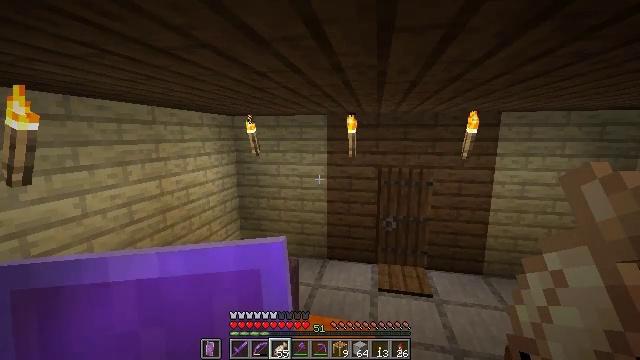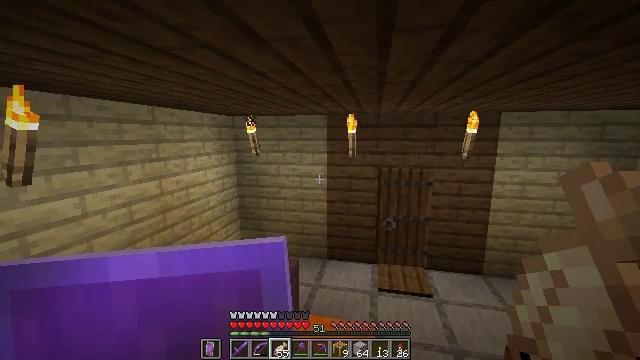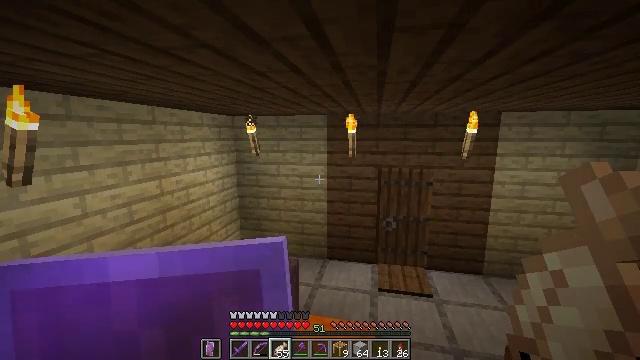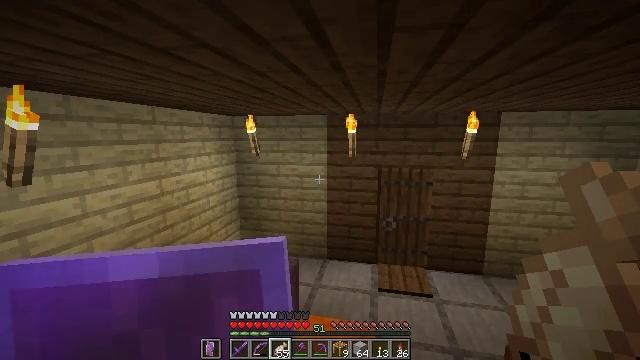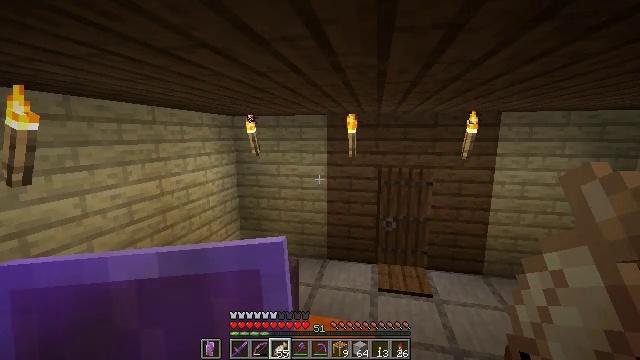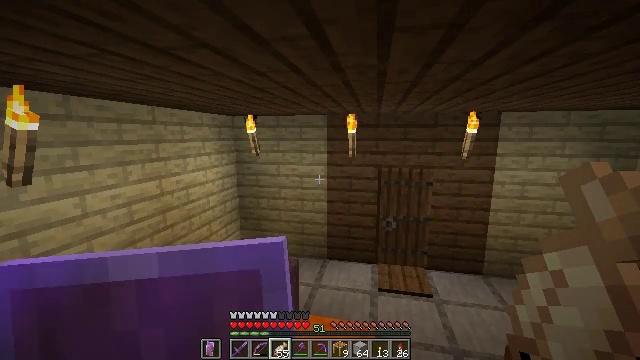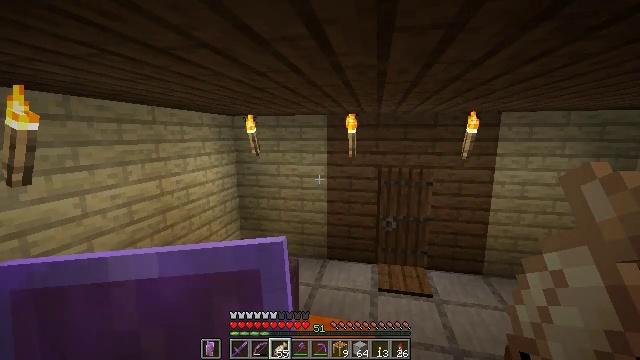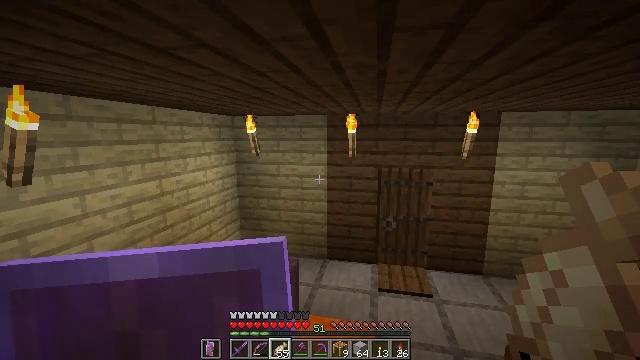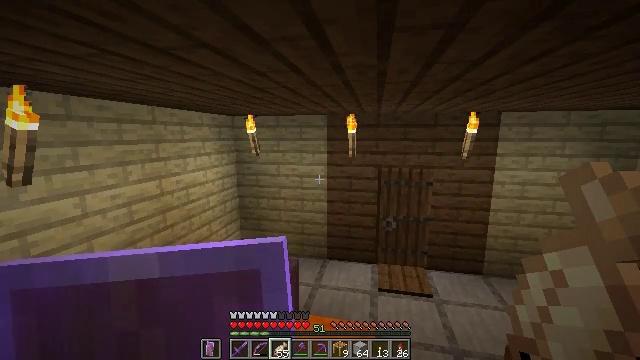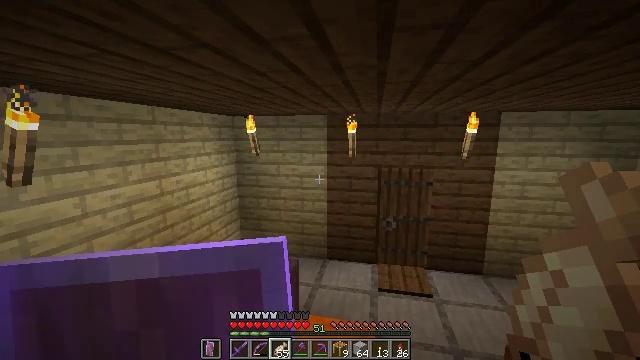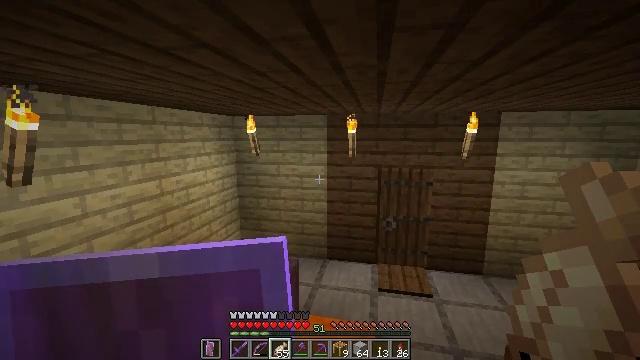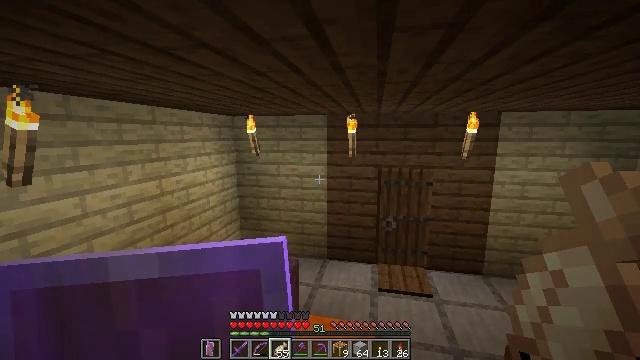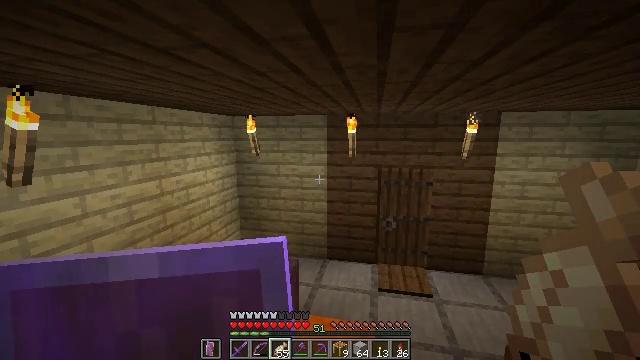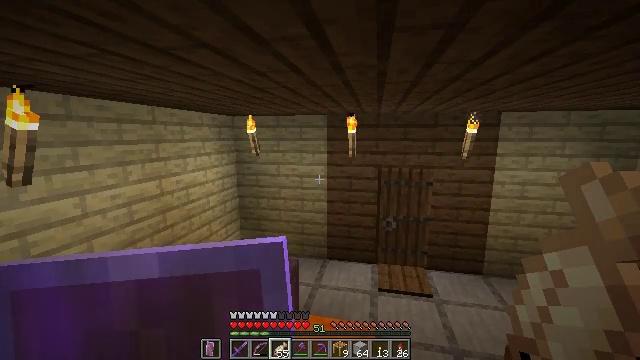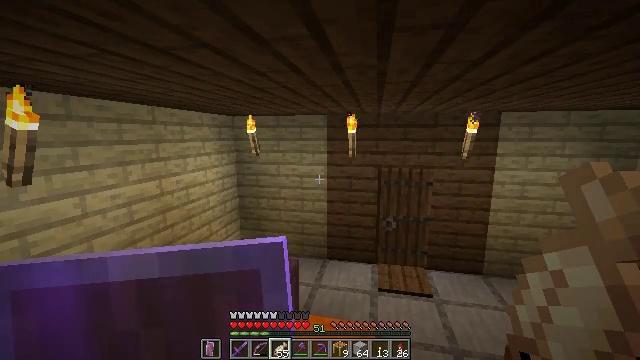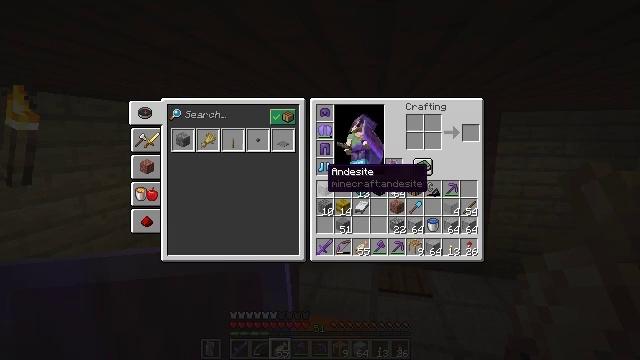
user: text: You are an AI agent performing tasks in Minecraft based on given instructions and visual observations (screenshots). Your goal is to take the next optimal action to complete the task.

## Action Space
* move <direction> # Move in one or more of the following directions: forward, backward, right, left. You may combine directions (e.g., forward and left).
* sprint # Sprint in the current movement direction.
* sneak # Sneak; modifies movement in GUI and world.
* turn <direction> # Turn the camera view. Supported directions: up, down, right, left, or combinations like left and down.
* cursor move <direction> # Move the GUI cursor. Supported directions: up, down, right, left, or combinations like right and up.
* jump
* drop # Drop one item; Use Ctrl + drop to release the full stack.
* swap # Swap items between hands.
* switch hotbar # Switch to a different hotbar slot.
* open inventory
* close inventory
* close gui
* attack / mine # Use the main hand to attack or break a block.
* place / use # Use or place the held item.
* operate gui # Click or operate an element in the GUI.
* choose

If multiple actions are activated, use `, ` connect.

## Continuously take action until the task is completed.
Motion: motion action
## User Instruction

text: Use the crafting table to craft a smooth stone slab.
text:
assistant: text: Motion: no_op
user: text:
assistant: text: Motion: no_op
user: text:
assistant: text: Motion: no_op
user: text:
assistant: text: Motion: no_op
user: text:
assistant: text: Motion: no_op
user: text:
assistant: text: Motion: no_op
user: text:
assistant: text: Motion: no_op
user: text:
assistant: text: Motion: no_op
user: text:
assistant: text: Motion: no_op
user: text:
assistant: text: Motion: no_op
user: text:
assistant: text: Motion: no_op
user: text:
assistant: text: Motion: no_op
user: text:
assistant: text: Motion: no_op
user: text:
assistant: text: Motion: no_op
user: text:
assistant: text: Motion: close inventory
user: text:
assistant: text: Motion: close inventory
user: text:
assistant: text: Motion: close inventory
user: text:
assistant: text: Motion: open gui
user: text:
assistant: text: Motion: no_op
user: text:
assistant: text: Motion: cursor move right
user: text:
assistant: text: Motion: cursor move right and down
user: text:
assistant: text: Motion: no_op
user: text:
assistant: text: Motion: no_op
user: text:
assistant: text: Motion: no_op
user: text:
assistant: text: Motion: no_op
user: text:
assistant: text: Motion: no_op
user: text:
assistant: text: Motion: no_op
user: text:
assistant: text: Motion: no_op
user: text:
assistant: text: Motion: no_op
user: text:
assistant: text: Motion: no_op